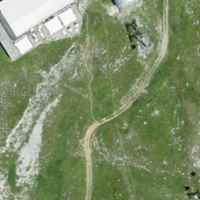
EUNIS habitat code: 31
Species observed at this site:
Phoenicurus ochruros
Aster alpinus
Bartsia alpina
Pyrrhocorax graculus
Anthus spinoletta